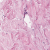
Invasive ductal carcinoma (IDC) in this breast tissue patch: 0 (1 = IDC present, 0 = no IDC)